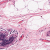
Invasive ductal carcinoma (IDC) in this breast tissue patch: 0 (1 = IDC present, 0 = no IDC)